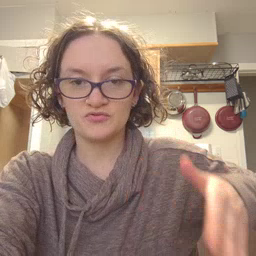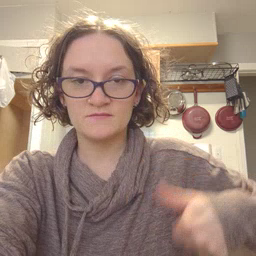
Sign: jeans